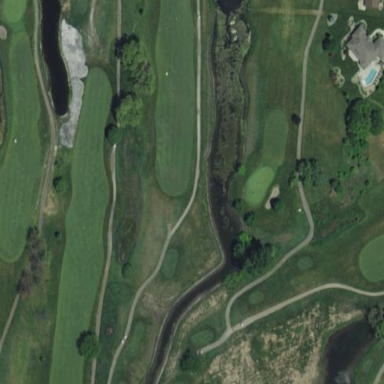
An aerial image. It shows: Water hazard in golf course. The hazard is natural water feature.